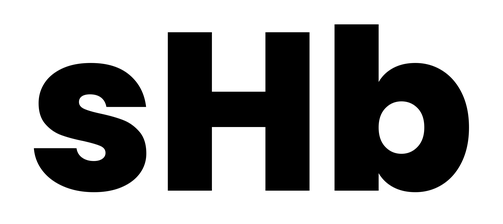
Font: Poppins-ExtraBold